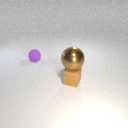
small brown rubber cube in front of small purple rubber sphere